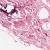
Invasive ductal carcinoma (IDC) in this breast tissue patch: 0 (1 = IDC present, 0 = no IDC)